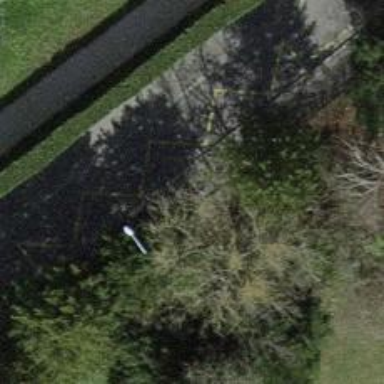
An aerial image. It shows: Bus stop along the road.